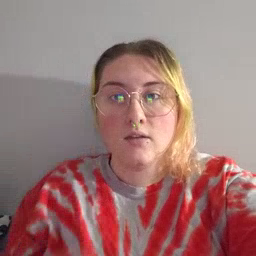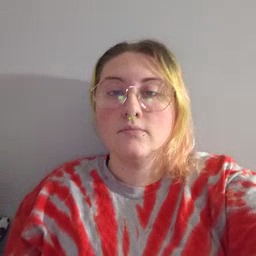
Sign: think